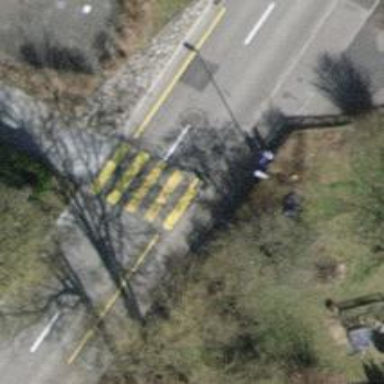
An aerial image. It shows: Uncontrolled road crossing.